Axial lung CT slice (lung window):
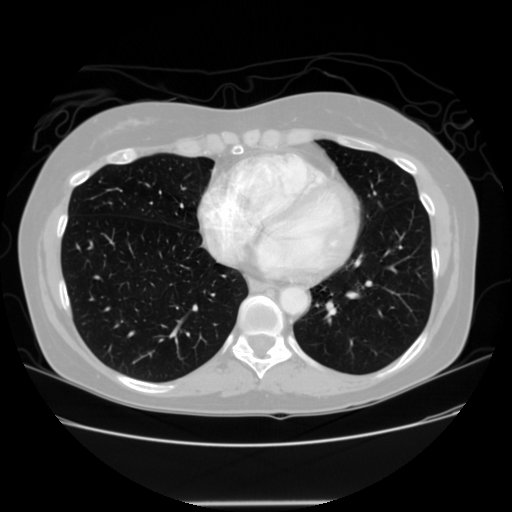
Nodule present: no